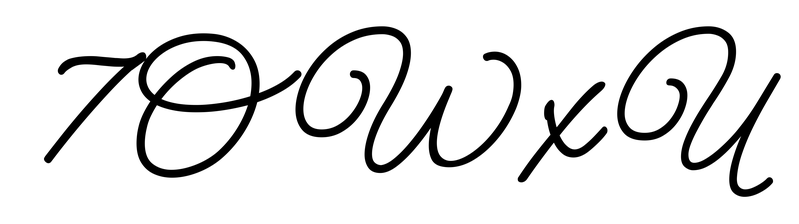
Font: MeowScript-Regular